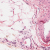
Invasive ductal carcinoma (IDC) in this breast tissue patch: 0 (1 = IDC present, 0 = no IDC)